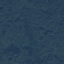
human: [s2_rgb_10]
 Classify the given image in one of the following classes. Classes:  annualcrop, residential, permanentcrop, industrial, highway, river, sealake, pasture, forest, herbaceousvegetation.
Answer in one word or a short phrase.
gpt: Forest